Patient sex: F
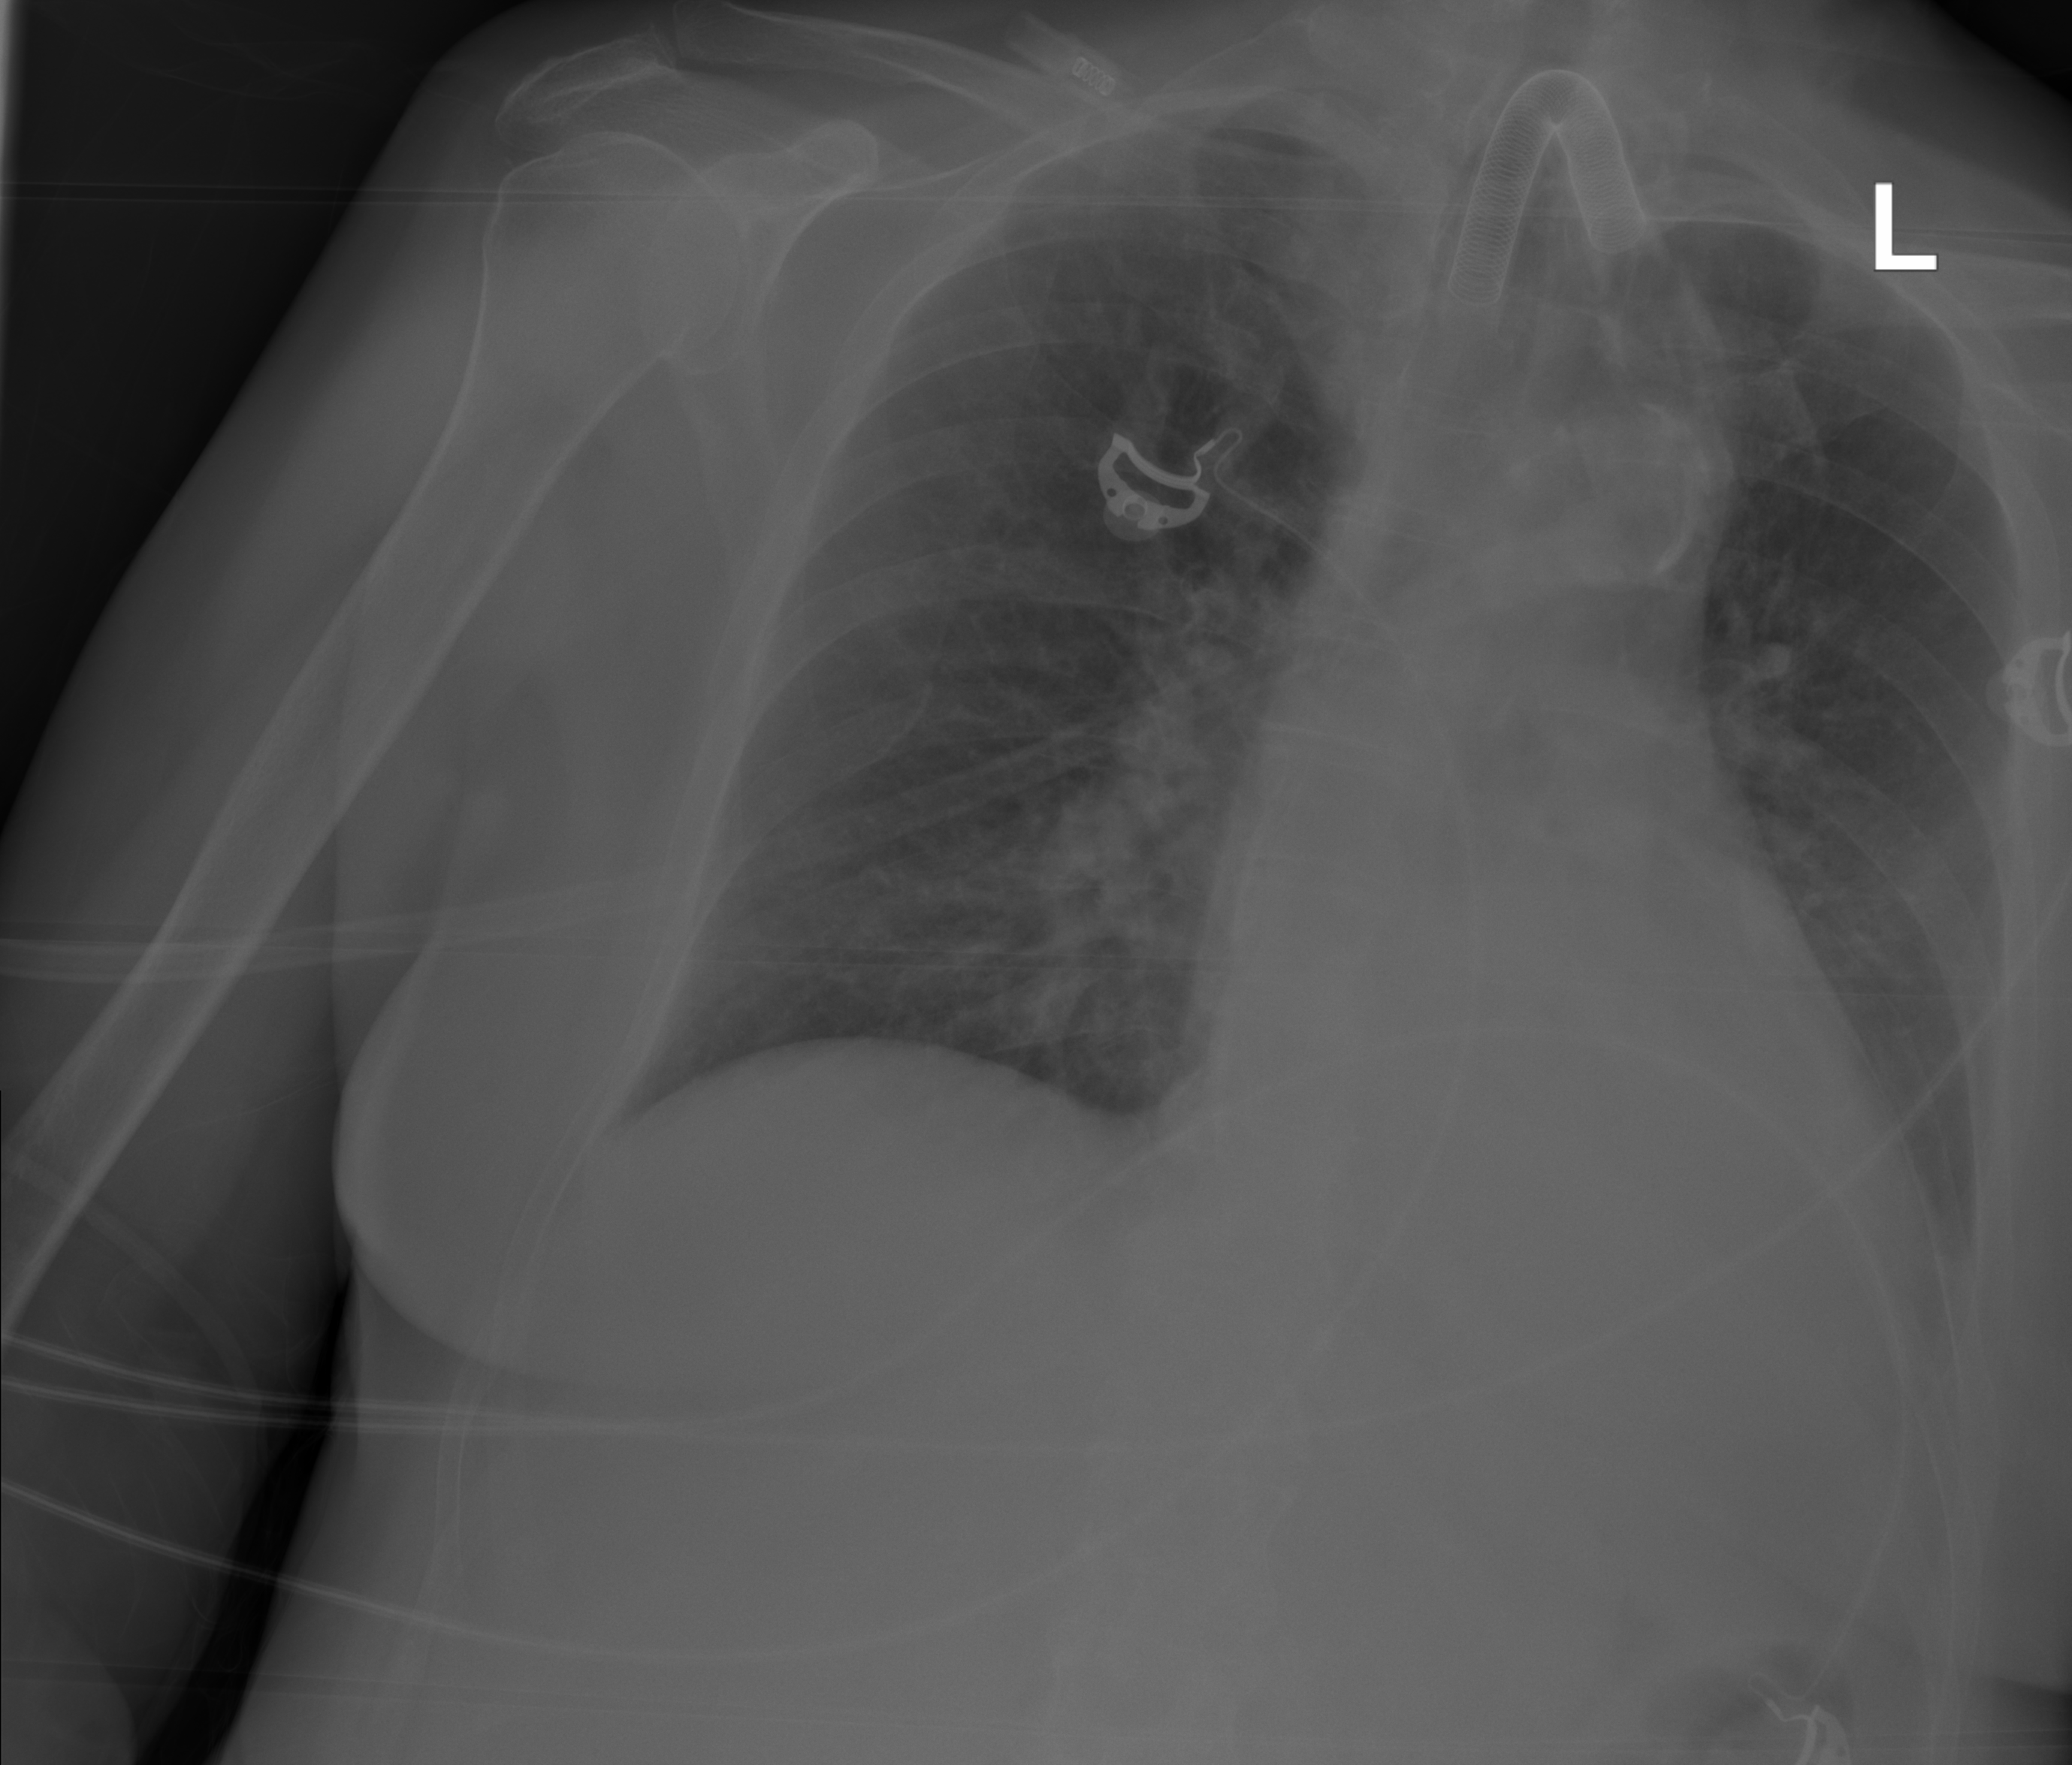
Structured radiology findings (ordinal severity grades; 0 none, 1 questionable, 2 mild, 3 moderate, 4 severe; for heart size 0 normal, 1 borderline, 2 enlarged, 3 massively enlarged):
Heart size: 1
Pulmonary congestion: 2
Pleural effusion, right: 0
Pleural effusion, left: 2
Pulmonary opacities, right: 2
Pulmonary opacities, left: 2
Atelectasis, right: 0
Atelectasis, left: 1